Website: ulta-beauty
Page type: customer-info-address
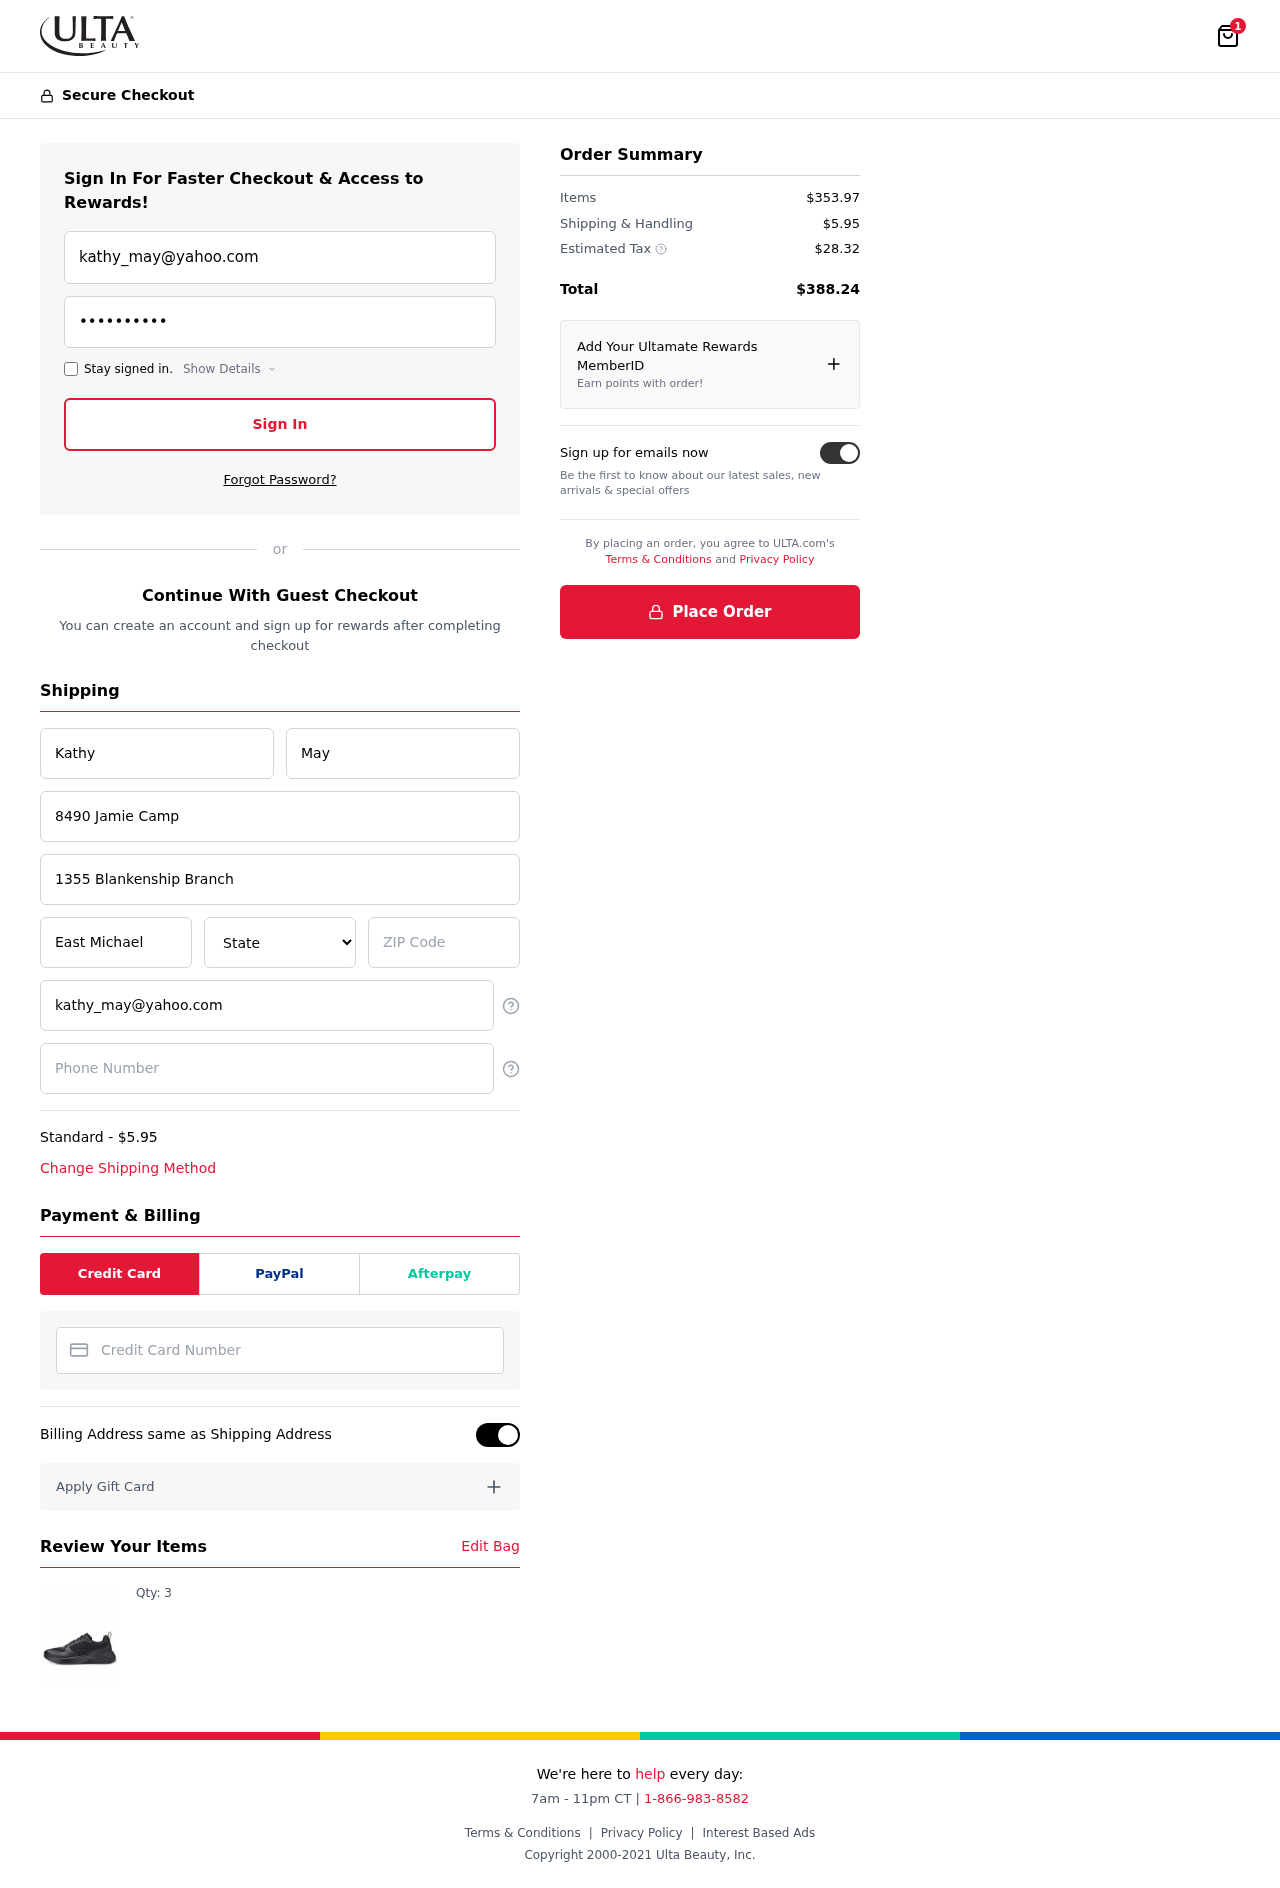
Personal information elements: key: PII_CARD_NUMBER
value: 3741 7616 4461 184
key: PII_CITY
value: East Michael
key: PII_EMAIL
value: kathy_may@yahoo.com
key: PII_FIRSTNAME
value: Kathy
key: PII_LASTNAME
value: May
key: PII_PHONE
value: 5506341064
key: PII_POSTCODE
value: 80336
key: PII_STATE
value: PW
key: PII_STREET
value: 8490 Jamie Camp
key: PII_STREET2
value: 1355 Blankenship Branch
Product elements: key: PRODUCT1_QUANTITY
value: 3
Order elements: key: ORDER_NUM_ITEMS
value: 1
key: ORDER_SHIPPING_COST
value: $5.95
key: ORDER_ITEMS_TOTAL
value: $353.97
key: ORDER_SHIPPING_COST2
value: $5.95
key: ORDER_TAX
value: $28.32
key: ORDER_TOTAL
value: $388.24